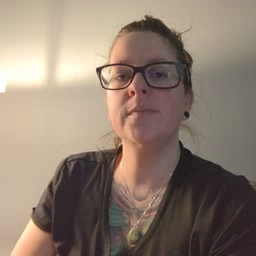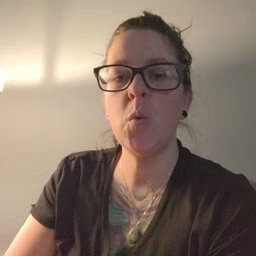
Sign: old